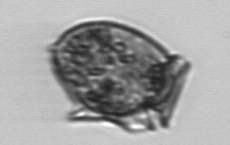
Label: Dinophysis_acuminata